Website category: jobs
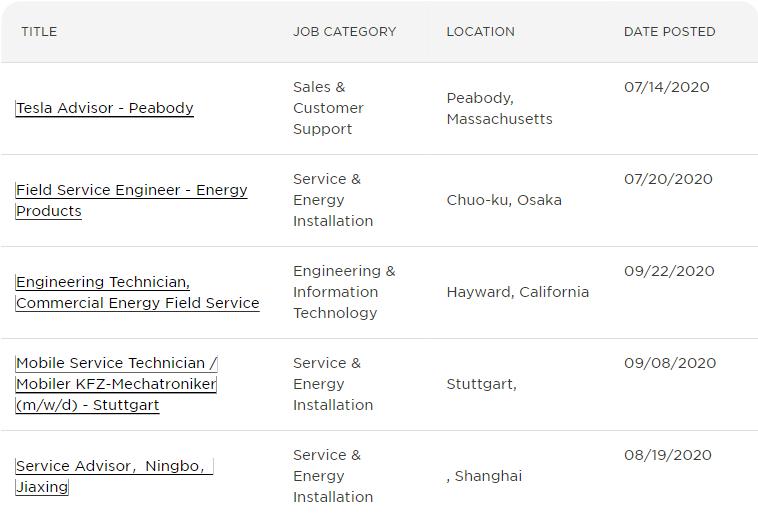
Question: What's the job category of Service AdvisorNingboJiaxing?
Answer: Service & Energy Installation

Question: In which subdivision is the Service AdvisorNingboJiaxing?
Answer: Service & Energy Installation

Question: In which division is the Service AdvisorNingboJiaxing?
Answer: Service & Energy Installation

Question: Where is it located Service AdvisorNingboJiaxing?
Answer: Service & Energy Installation

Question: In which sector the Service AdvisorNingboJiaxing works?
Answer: Service & Energy Installation

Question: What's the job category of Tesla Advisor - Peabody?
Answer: Sales & Customer Support

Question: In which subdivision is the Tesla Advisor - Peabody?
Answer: Sales & Customer Support

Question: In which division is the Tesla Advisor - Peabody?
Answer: Sales & Customer Support

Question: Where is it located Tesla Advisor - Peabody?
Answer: Sales & Customer Support

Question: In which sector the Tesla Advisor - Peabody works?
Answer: Sales & Customer Support

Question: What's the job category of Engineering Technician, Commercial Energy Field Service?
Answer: Engineering & Information Technology

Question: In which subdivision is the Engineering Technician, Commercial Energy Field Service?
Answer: Engineering & Information Technology

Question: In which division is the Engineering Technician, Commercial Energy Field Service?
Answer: Engineering & Information Technology

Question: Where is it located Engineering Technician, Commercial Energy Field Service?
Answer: Engineering & Information Technology

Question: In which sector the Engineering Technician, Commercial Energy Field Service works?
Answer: Engineering & Information Technology

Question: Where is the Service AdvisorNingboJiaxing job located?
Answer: , Shanghai

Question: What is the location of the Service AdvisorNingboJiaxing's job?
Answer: , Shanghai

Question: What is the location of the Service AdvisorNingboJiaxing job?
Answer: , Shanghai

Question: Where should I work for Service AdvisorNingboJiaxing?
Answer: , Shanghai

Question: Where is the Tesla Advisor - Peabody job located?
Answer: Peabody, Massachusetts

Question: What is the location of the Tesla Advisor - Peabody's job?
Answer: Peabody, Massachusetts

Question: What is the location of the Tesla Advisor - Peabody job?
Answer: Peabody, Massachusetts

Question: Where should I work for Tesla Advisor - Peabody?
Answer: Peabody, Massachusetts

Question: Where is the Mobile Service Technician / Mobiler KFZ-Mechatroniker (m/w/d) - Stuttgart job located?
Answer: Stuttgart,

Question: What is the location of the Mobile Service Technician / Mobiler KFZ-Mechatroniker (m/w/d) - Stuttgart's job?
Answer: Stuttgart,

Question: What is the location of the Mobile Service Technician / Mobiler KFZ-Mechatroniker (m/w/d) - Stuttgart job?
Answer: Stuttgart,

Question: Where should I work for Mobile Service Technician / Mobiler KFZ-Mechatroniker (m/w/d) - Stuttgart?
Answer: Stuttgart,

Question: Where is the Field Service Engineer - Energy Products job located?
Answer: Chuo-ku, Osaka

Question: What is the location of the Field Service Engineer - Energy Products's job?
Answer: Chuo-ku, Osaka

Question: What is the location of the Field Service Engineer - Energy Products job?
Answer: Chuo-ku, Osaka

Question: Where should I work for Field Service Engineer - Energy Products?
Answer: Chuo-ku, Osaka

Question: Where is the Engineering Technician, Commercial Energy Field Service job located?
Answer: Hayward, California

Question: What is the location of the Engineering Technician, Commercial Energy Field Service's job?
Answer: Hayward, California

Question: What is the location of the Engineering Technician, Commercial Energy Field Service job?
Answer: Hayward, California

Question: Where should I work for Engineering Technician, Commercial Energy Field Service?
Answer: Hayward, California

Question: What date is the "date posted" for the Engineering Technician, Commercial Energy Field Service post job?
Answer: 09/22/2020

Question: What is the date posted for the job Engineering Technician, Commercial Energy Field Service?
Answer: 09/22/2020

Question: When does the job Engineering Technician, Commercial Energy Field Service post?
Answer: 09/22/2020

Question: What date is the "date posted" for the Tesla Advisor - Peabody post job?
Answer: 07/14/2020

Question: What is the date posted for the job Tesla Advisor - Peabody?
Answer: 07/14/2020

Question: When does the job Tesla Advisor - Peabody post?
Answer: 07/14/2020

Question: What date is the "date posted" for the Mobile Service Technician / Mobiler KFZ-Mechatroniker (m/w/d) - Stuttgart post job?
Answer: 09/08/2020

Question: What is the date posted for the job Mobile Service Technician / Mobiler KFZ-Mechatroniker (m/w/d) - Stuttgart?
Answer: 09/08/2020

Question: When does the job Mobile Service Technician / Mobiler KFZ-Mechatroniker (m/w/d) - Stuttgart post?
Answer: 09/08/2020

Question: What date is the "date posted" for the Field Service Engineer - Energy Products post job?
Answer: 07/20/2020

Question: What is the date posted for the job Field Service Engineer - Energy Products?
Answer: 07/20/2020

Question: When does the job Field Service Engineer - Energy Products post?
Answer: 07/20/2020

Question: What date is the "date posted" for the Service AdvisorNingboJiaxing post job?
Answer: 08/19/2020

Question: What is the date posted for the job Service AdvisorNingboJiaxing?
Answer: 08/19/2020

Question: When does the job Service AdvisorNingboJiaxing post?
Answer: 08/19/2020

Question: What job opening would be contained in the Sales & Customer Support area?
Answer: Tesla Advisor - Peabody

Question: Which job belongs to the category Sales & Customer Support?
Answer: Tesla Advisor - Peabody

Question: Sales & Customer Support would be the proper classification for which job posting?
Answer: Tesla Advisor - Peabody

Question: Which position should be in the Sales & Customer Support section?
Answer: Tesla Advisor - Peabody

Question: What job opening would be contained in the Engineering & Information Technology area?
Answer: Engineering Technician, Commercial Energy Field Service

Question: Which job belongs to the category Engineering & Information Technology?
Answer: Engineering Technician, Commercial Energy Field Service

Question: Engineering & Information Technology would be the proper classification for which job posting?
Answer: Engineering Technician, Commercial Energy Field Service

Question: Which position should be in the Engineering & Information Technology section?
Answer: Engineering Technician, Commercial Energy Field Service

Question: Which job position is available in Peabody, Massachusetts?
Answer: Tesla Advisor - Peabody

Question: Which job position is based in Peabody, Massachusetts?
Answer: Tesla Advisor - Peabody

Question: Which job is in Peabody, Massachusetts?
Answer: Tesla Advisor - Peabody

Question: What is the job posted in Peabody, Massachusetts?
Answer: Tesla Advisor - Peabody

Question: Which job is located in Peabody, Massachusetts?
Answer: Tesla Advisor - Peabody

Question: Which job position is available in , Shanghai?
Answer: Service AdvisorNingboJiaxing